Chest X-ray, AP view. Patient: 13 years old, sex F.
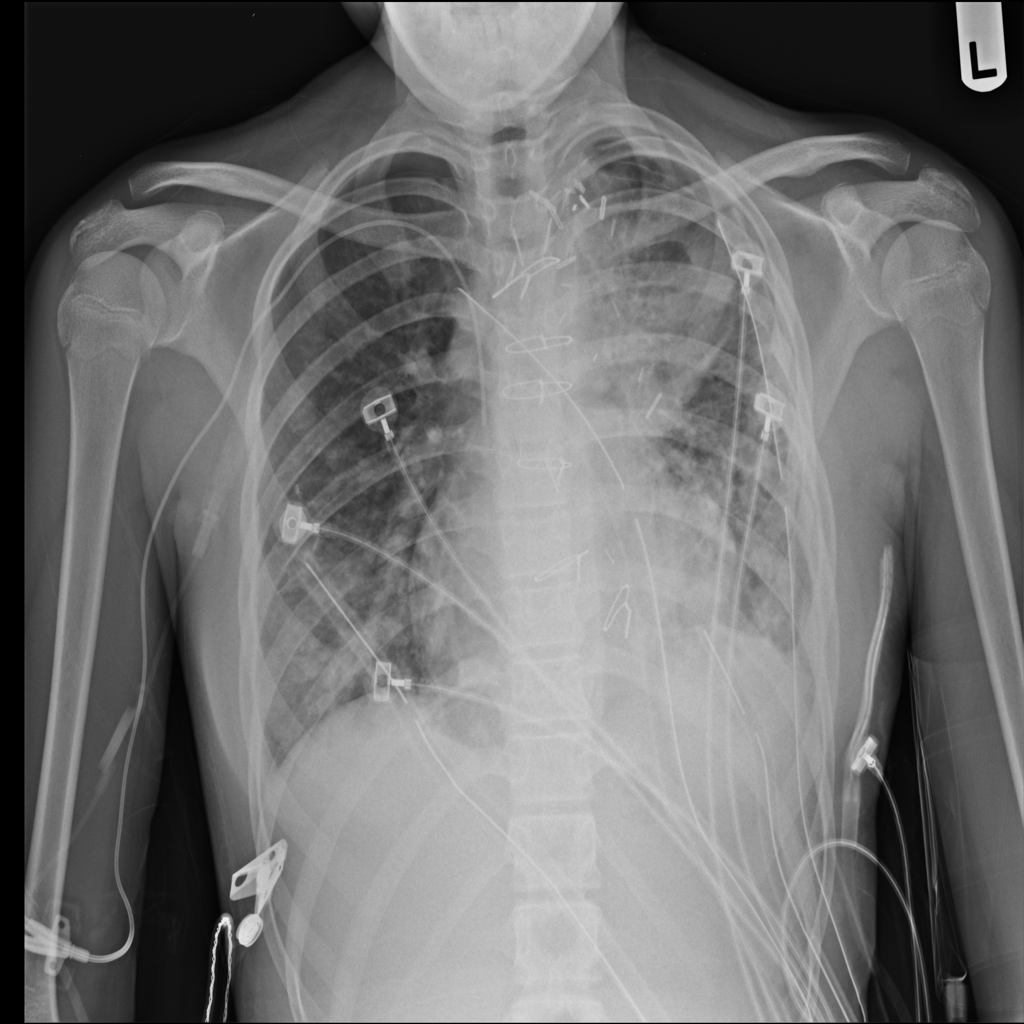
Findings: Atelectasis, Consolidation, Pneumothorax